Question: I have a flow network with single source and multiple sinks. If I flow 1 gallon of water from the source then all water split at nodes and finally store in different sinks. Here each edge weight c(u,v) represents the water splitting ratio from u. How to find final stored amount of water in each sink?
An example with manual calculation:

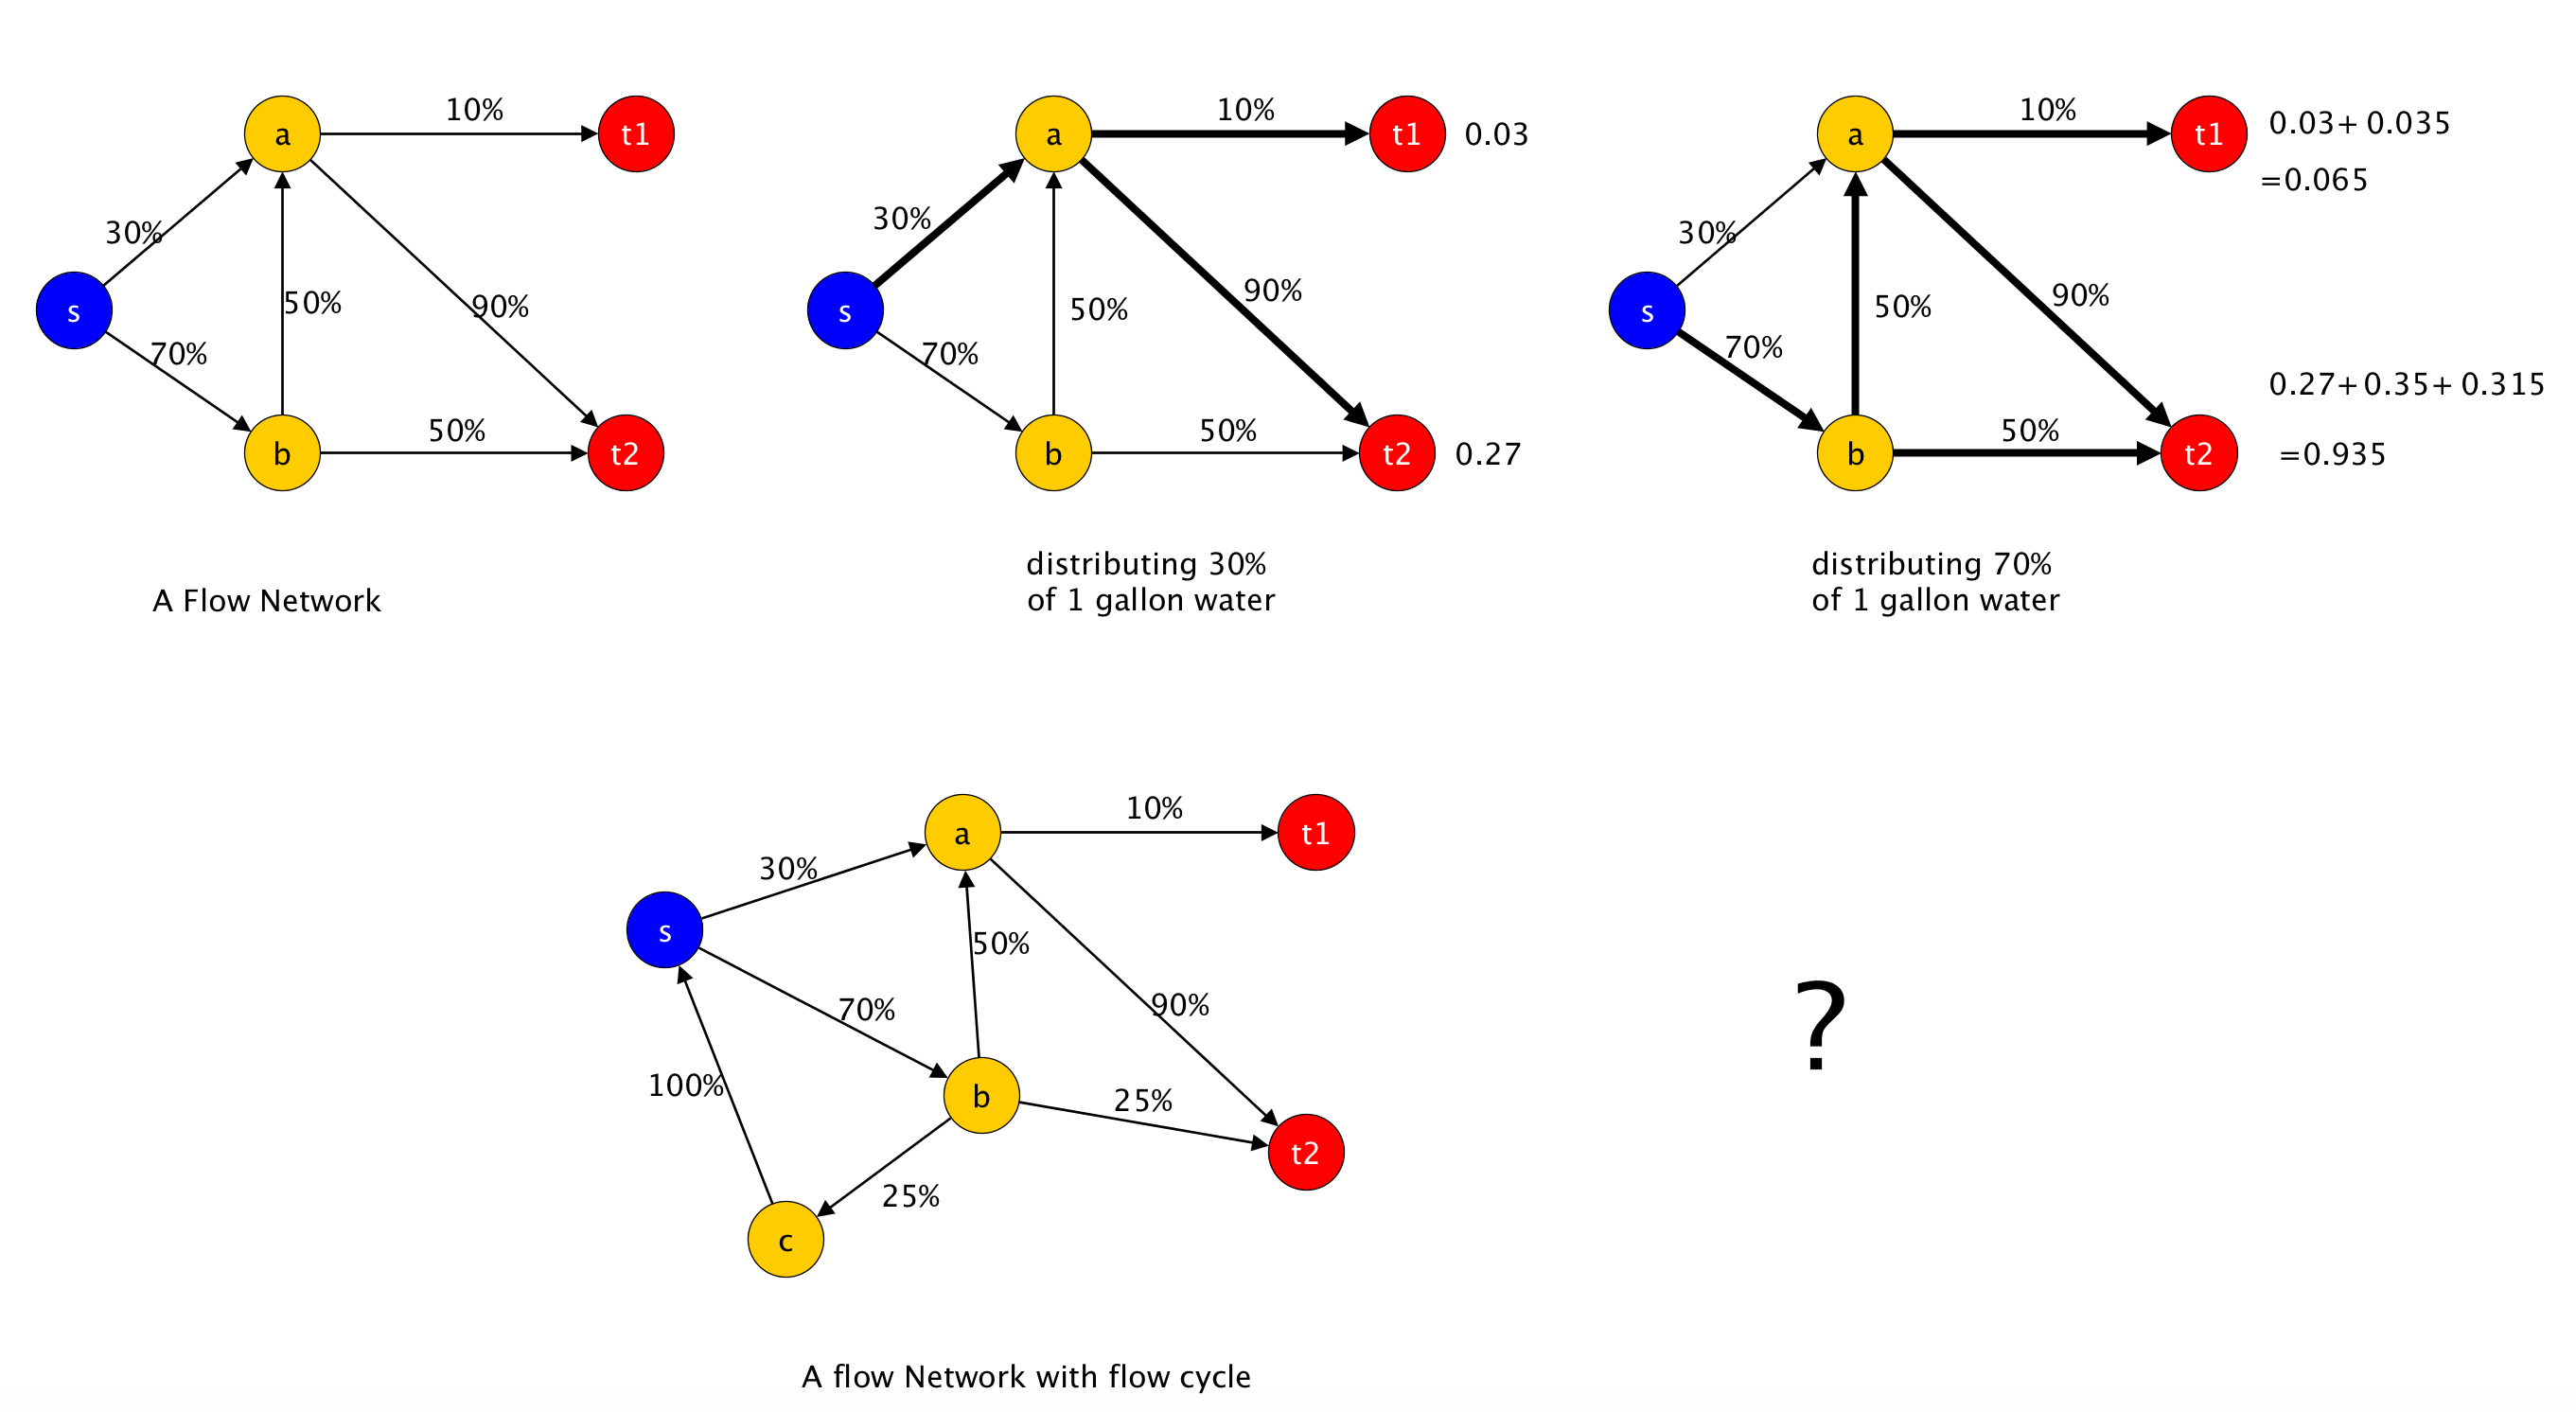
Answer: This is an example of an <URL>.
Let Q[j,i] be the proportion of flow from the j^th non-sink node into the i^th non-sink node.
Let R[j,i] be the proportion of flow from the j^th non-sink node into the i^th sink node.
Then let matrix N=inv(I-Q), and matrix B=N*R.
The final amount of flow in the i^th sink node is given by B[0,i].
Python example for your first case:
'''
import numpy as np
# Rows are proportion of flow out of each non-sink vertex
Q = np.zeros((3,3))
Q[0,:] = 0,0.3,0.7 # Flow out of S
Q[1,:] = 0,0,0 # Flow out of a
Q[2,:] = 0,0.5,0 # Flow out of b
# Rows are flow from non-sink to sink nodes
R = np.zeros((3,2))
R[1,:] = 0.1,0.9
R[2,:] = 0,0.5
N = np.matrix(np.identity(len(Q)) - Q).I
B = N*R
print B[0,:]
'''
prints
'''
[[ 0.065 0.935]]
'''
## Explanation
Once we have the matrices set up, we can simulate one time step of flow by starting with a row vector v containing [1,0,0] (representing the one gallon at the start) and an empty row vector e (representing the amount of water in the sinks).
In each time step we compute:
'''
e += v * R # This works out the amount of flow that has reached the end
v = v * Q # This works out the amount of flow that is still in the network
'''
If we simulate this for long enough we will end up with v approaching 0, and e approaching the answer.
However we can write the value for e as:
'''
e = v*R + v*Q*R + v*Q*Q*R + v*Q*Q*Q*R +...
= v * (I + Q + Q*Q + Q*Q*Q + ...) * R
= v * inv(I-Q) * R
= v * N * R
= v * B
= [1,0,0] * B
= first row of B
'''